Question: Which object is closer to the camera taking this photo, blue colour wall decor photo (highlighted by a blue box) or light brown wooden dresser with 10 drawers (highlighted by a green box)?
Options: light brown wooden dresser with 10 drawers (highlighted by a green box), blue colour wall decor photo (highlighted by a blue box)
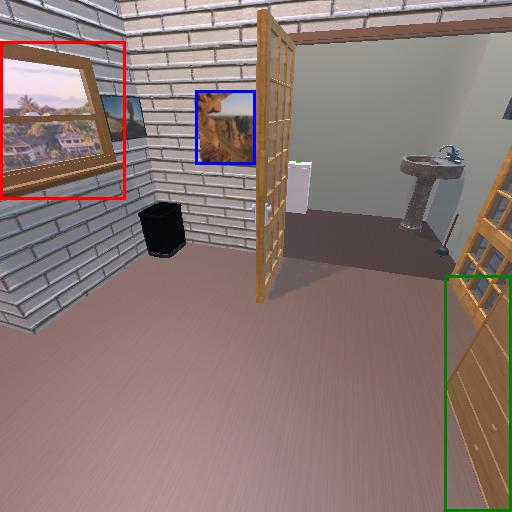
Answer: light brown wooden dresser with 10 drawers (highlighted by a green box)